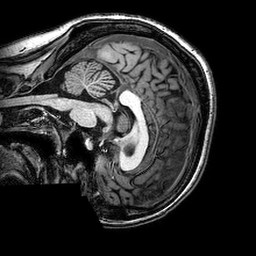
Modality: T1w
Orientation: sagittal
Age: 23
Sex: female
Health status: healthy
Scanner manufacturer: philips
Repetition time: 0.008133 s
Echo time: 0.00374 s